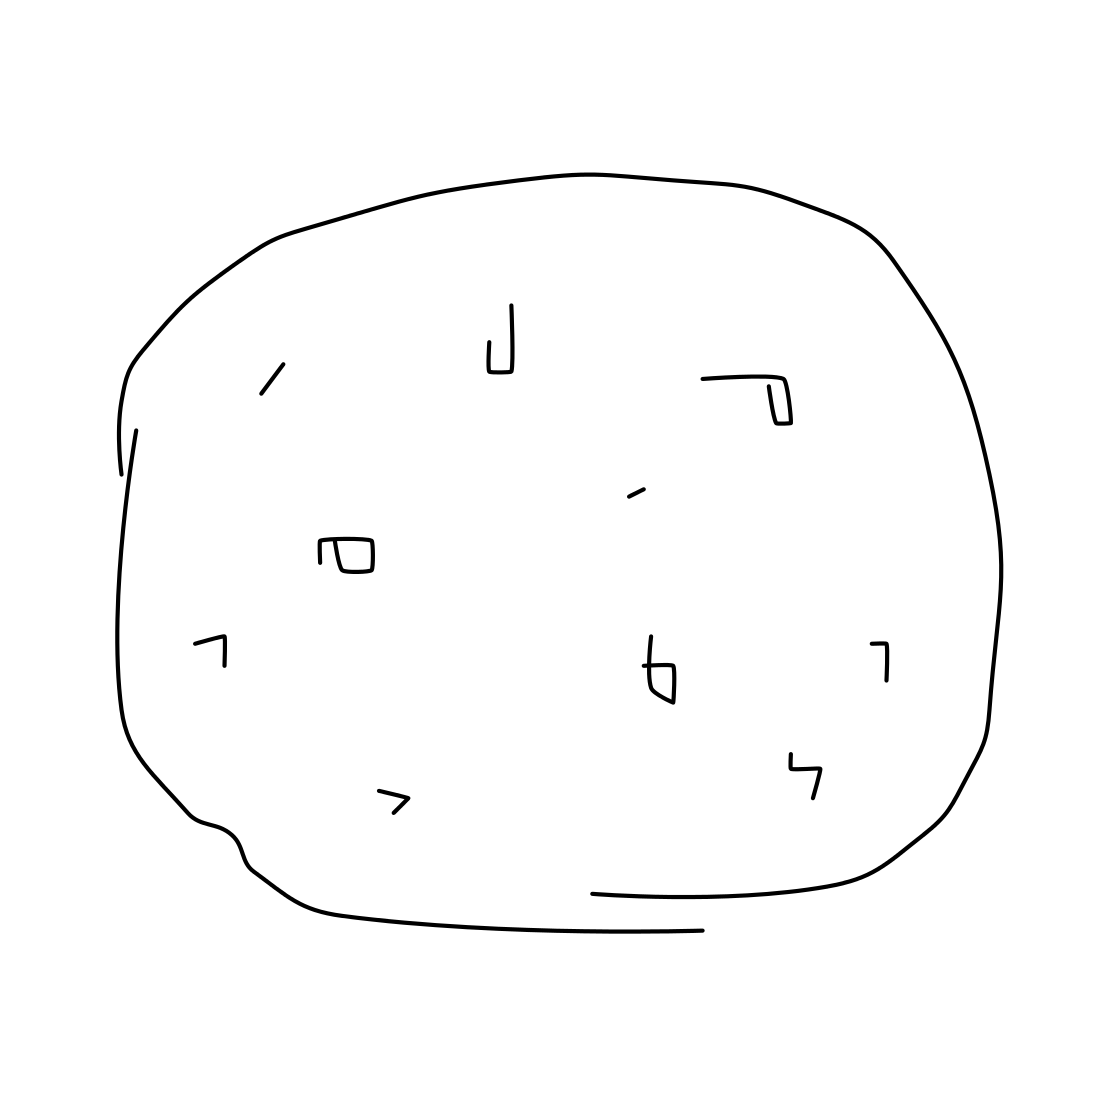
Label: pizza